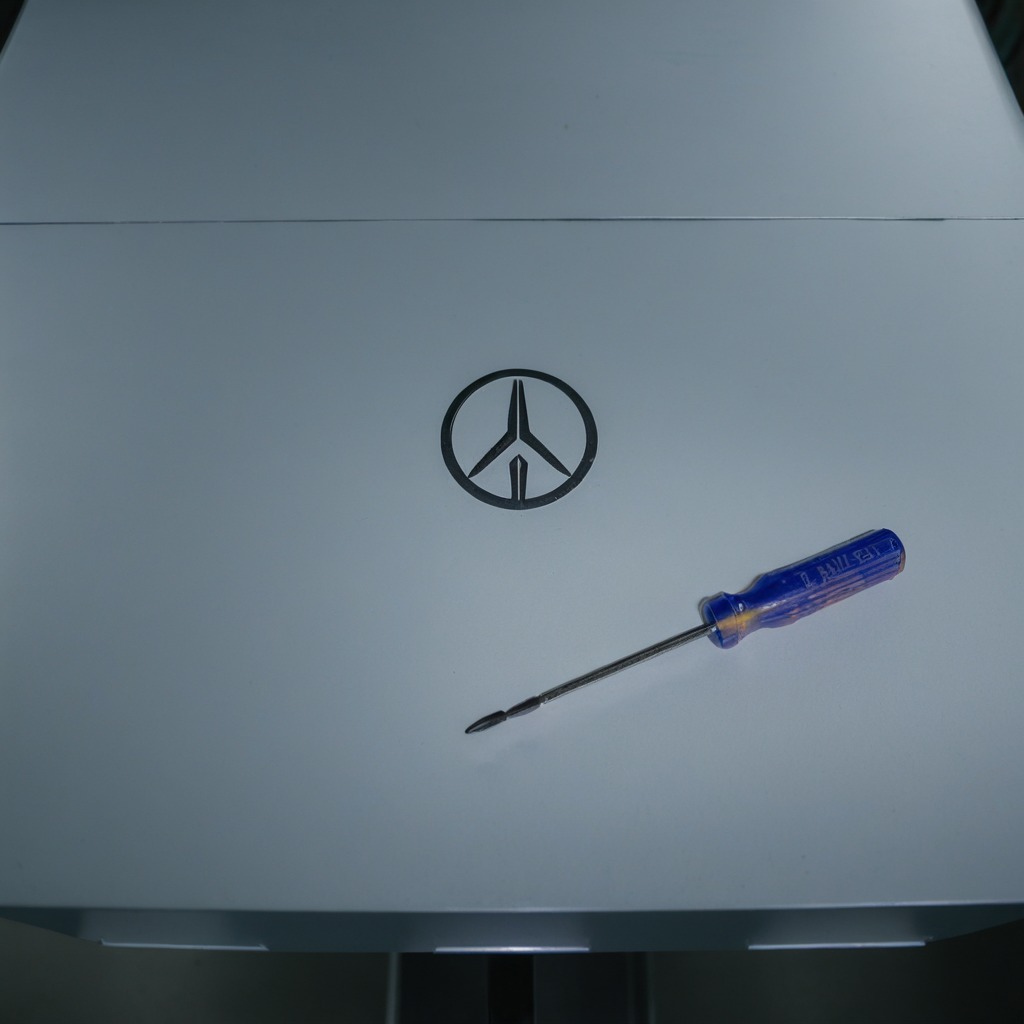
A screwdriver is lying on the toolbox surface in an airplane hangar workshop.